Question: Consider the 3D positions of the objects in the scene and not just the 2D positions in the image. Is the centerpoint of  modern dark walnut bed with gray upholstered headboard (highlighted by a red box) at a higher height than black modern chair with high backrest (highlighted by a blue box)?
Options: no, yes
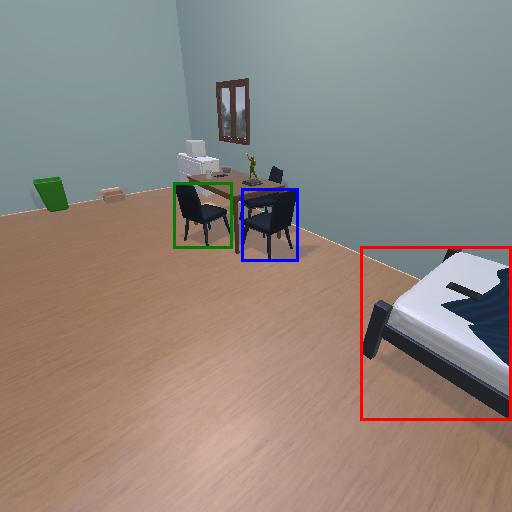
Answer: no